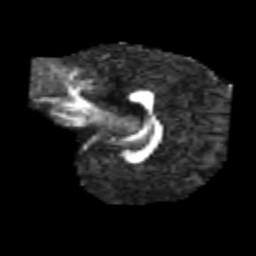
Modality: FA
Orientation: sagittal
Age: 6
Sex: male
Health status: healthy